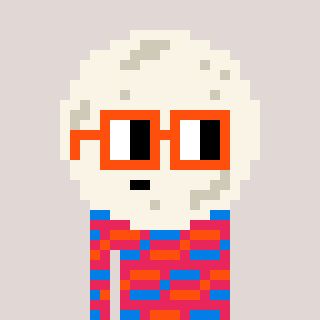
a pixel art character with square orange glasses, a moon-shaped head and a redpinkish-colored body on a warm background